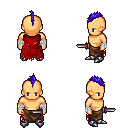
a pixel art fantasy rpg character, male body template, human, tanned skin, red tattered cape, robe skirt, blue mohawk hairstyle, white cloth bandages, metal boots, dagger, four views (front, back, left, right), 2x2 character sprite sheet, small pixel art, hard edges, no anti-aliasing